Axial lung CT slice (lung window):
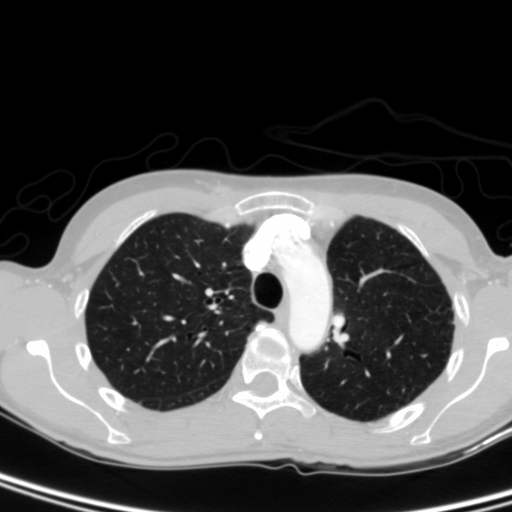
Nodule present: no